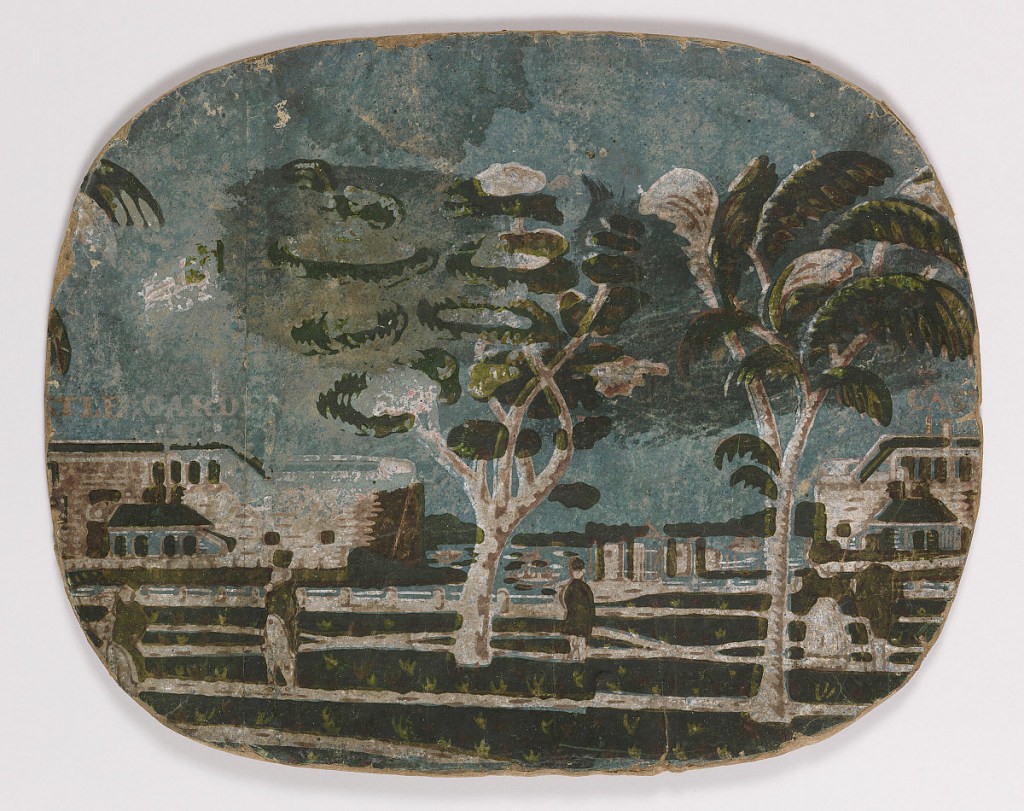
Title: Castle Garden
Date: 1830
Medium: Block-printed paper, pasteboard support
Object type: Bandbox
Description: Lid only. View of Castle Garden in Battery Park, New York City. Across top of old fort is printed "Castle Garden." A portion of the surrounding park is shown with strolling figures on the walks. A view of the harbor is seen through the trees. Shades of green, tan and ivory on green field.